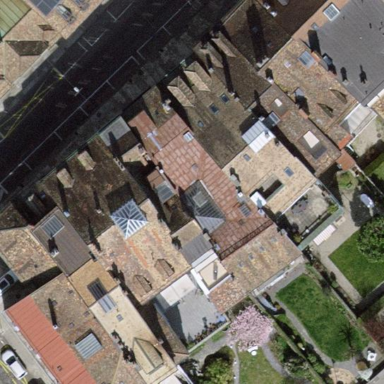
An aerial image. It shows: Gabled building with roof tiles oriented across.